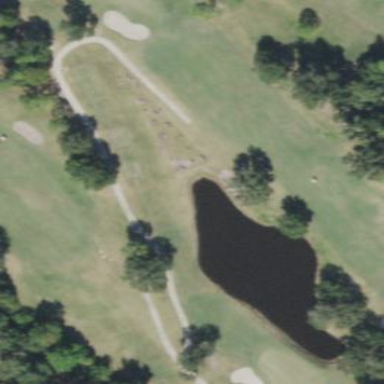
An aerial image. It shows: Water hazard in golf course. The hazard is natural water feature.